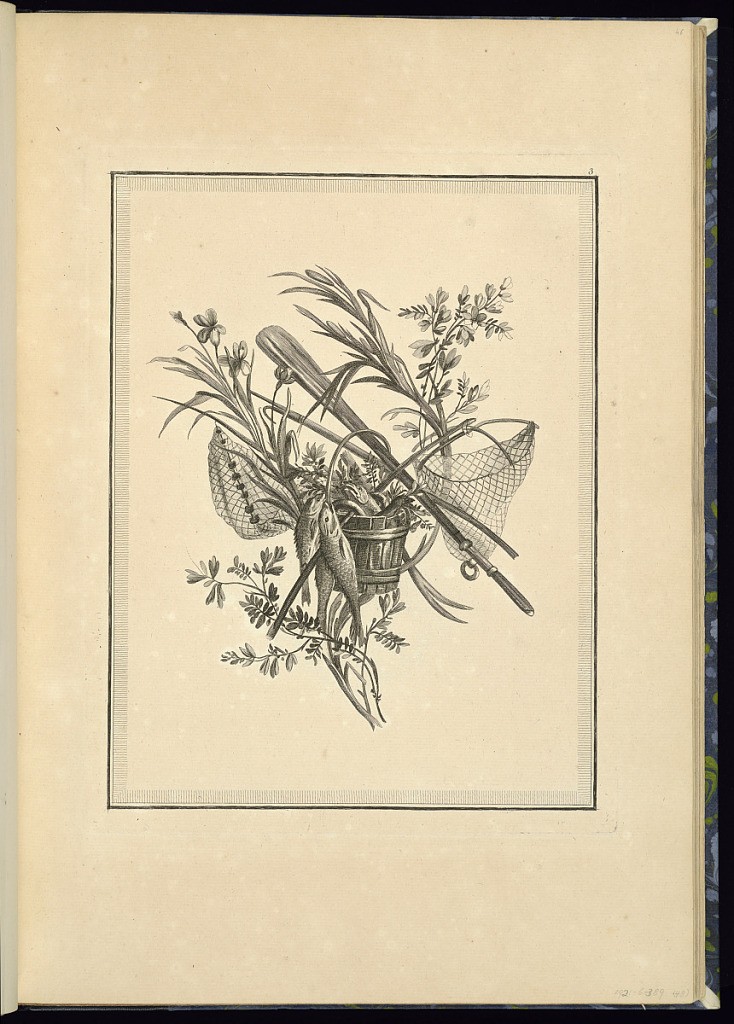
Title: Fishing Trophy Design
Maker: Pierre Ranson, French, 1736–1786
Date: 1778
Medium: Etching on laid paper
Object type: Print
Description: Trophy design incorporating foliate branches, flowers, hook, nets, buckets of fish, and a paddle. The plate is numbered.